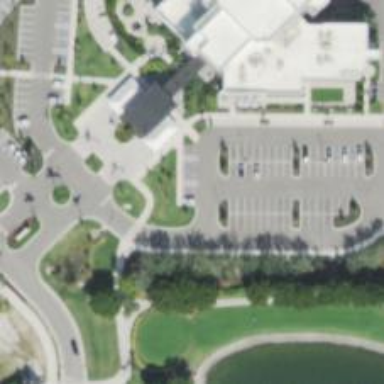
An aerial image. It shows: Parking space.